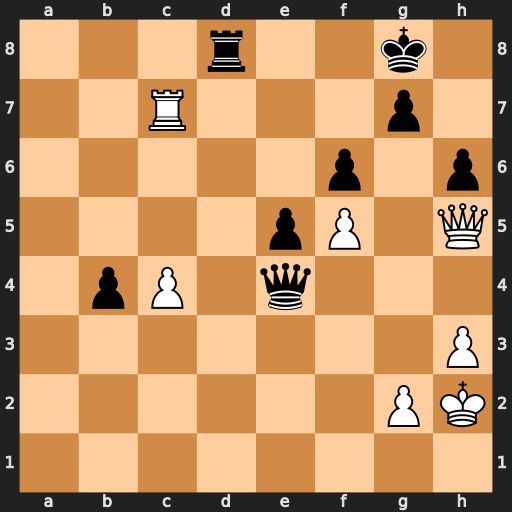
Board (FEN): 3r2k1/2R3p1/5p1p/4pP1Q/1pP1q3/7P/6PK/8
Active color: w
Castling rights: -
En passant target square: -
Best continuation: Qf7+ Kh8 Qxg7#